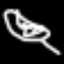
Label: leaf